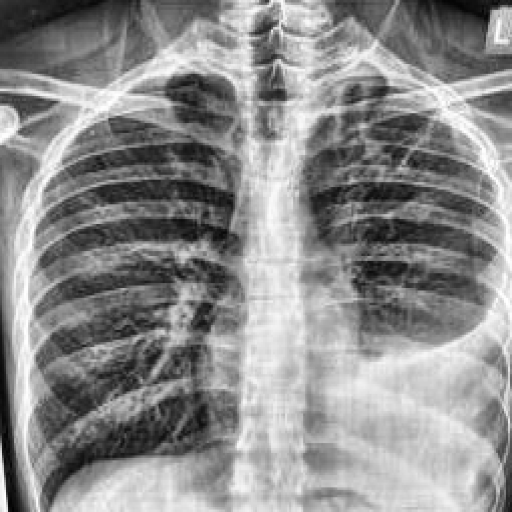
Finding: TUBERCULOSIS